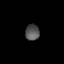
Tissue: skin
Cell type: Epithelial cells
Senescence score: 0.2684
Nuclear area (px): 222
Mean DAPI intensity: 83.239